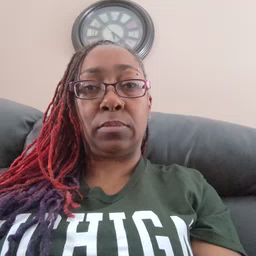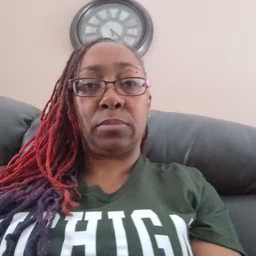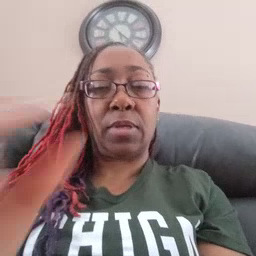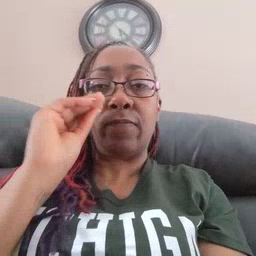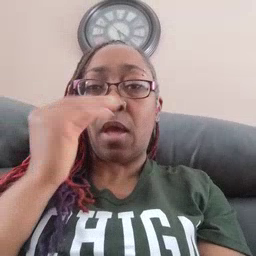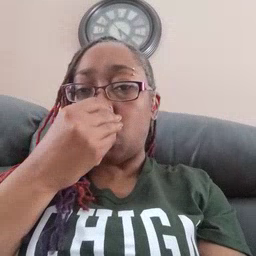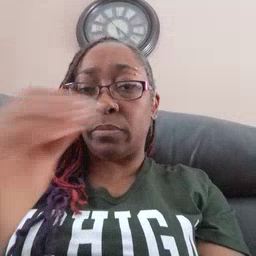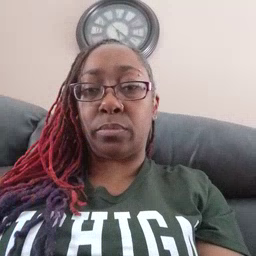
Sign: flower